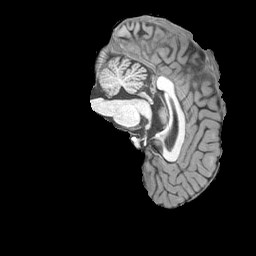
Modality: T1w
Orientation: sagittal
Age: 28
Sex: female
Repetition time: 2.3 s
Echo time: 0.0226 s